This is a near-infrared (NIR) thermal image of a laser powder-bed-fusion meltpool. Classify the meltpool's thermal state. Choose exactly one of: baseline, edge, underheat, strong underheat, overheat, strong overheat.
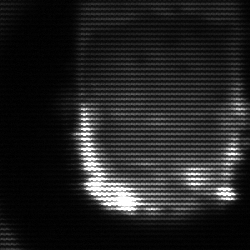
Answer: baseline